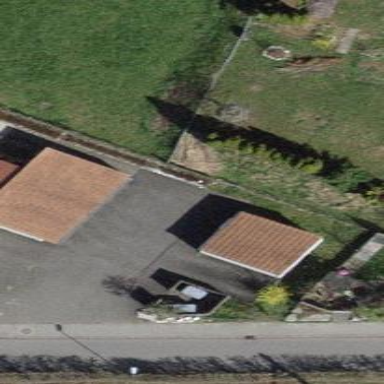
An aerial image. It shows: Group of garages.